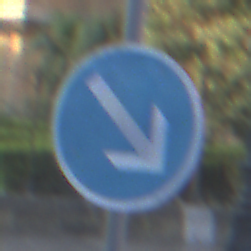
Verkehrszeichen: VorgeschriebeneVorbeifahrtRechts
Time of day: SunriseSunset
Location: Outdoor (Urban)
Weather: PartlyCloudy
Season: NotSpecified
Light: Natural